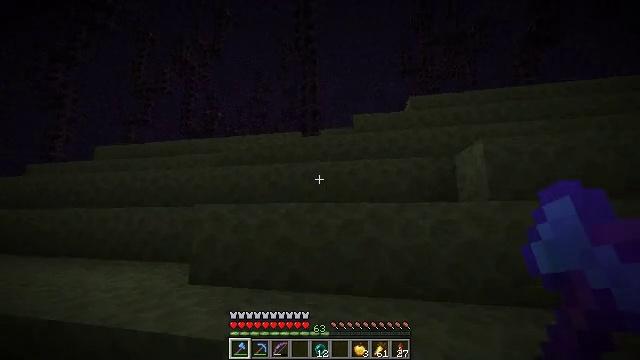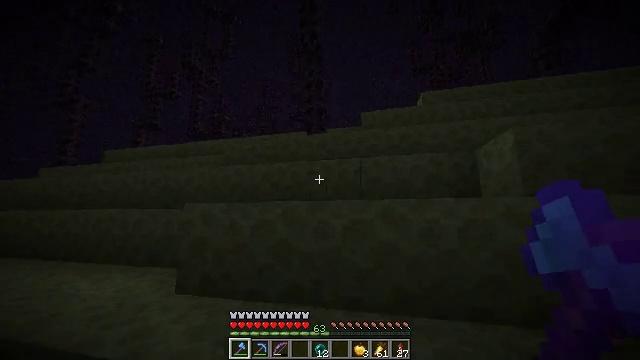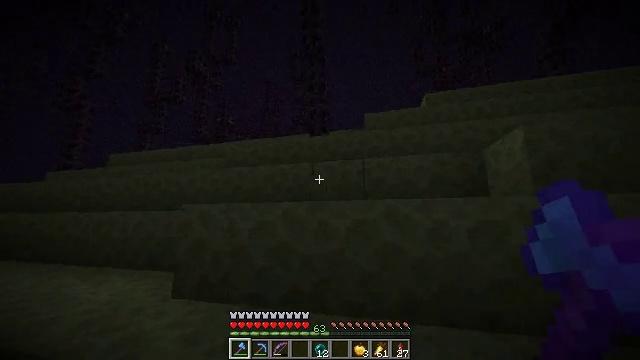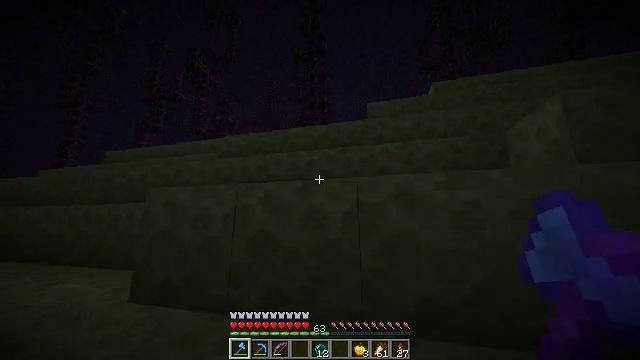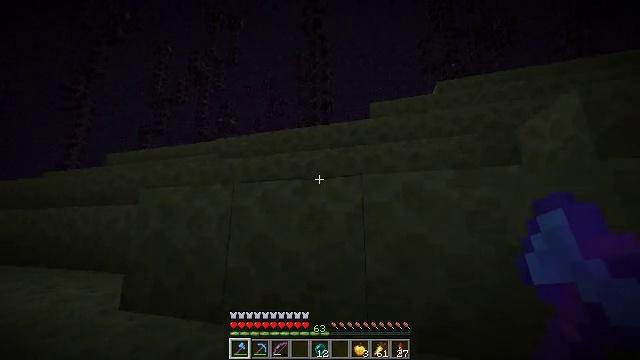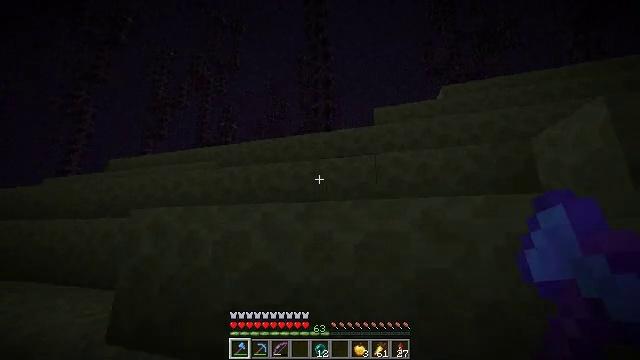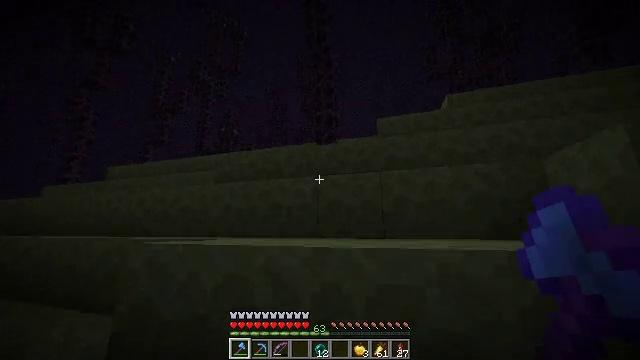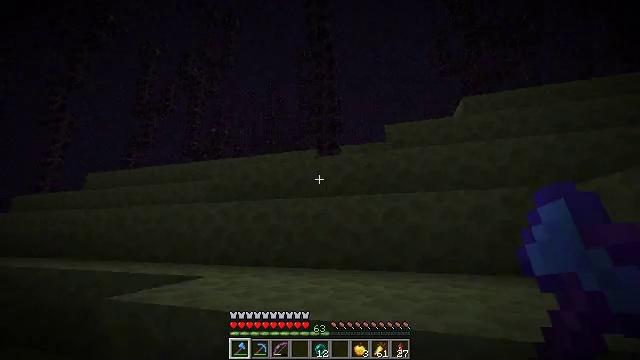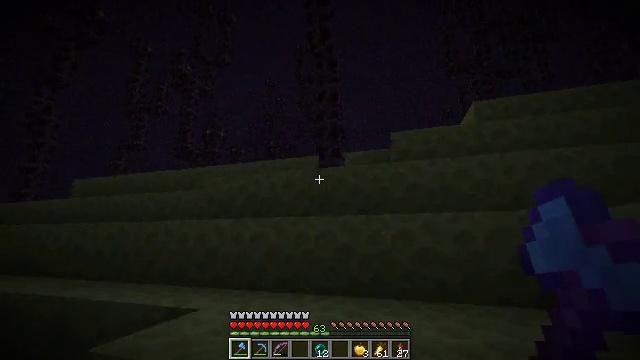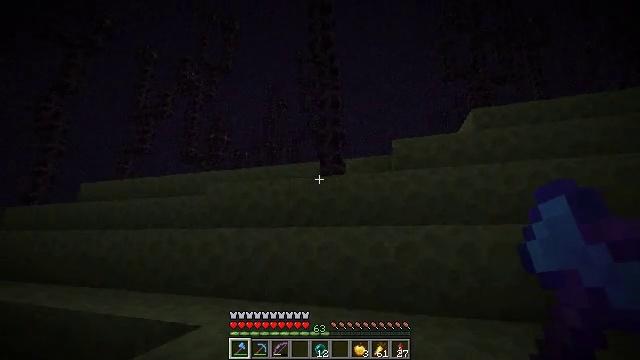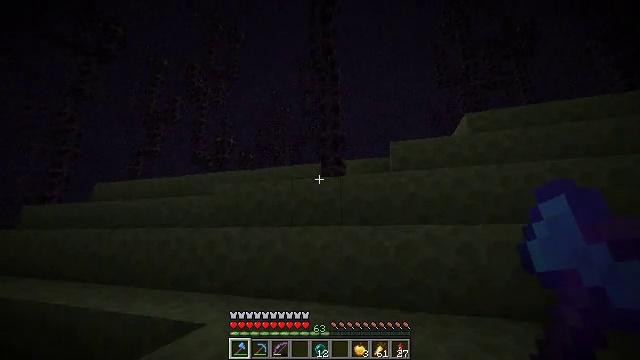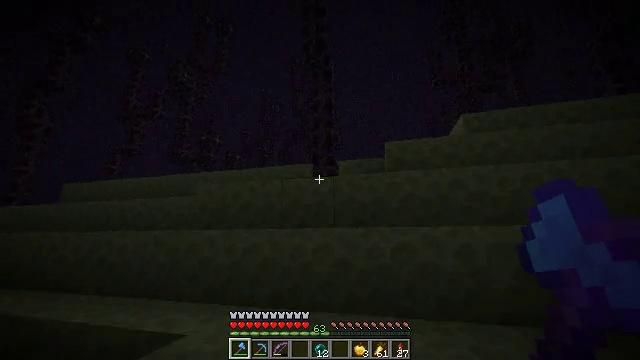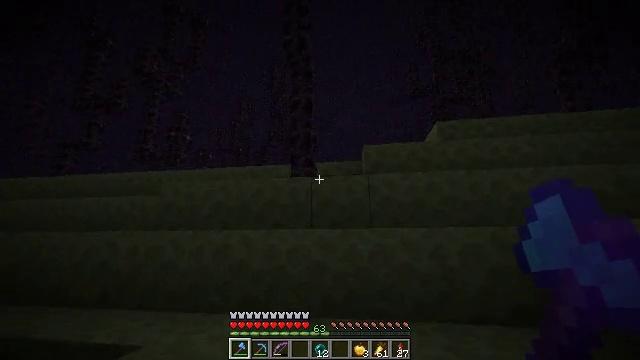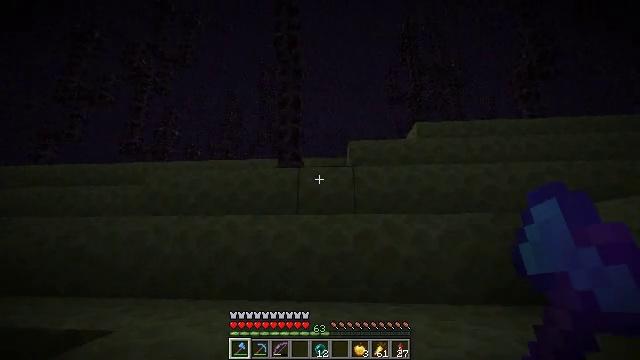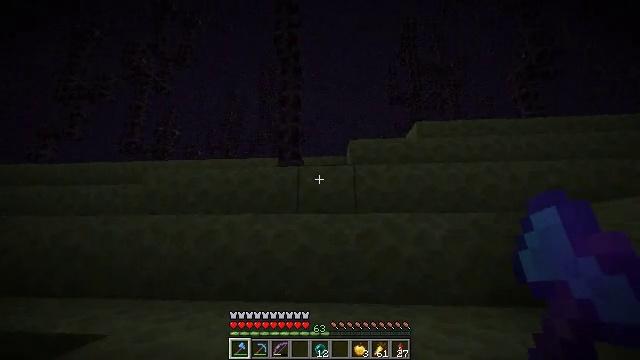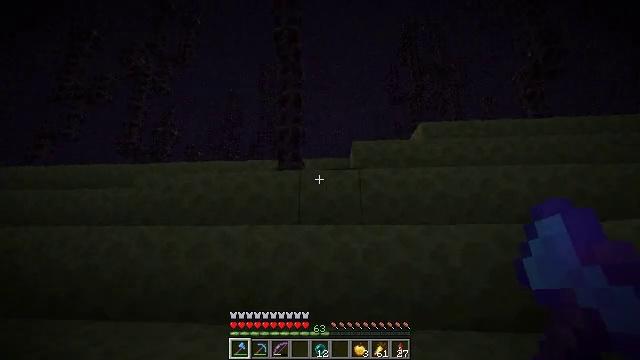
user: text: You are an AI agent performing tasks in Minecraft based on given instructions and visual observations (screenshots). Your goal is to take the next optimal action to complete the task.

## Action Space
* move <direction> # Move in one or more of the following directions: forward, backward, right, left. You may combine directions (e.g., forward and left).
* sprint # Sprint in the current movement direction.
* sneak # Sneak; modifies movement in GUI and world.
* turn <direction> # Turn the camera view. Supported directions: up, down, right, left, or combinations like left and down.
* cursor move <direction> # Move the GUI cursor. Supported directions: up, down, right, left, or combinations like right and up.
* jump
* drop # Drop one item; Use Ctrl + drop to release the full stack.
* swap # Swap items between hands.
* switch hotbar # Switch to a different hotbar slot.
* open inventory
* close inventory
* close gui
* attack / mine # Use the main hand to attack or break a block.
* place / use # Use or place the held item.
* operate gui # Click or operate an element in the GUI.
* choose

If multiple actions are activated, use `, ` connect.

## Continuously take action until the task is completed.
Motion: motion action
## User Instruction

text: Chop down the tall chorus plant.
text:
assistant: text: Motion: move forward, sprint, turn left and up, jump
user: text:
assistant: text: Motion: move forward, sprint, turn up, jump
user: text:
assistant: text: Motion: move forward, sprint, jump
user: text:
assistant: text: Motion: move forward, sprint, jump
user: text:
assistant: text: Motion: move forward, sprint, jump
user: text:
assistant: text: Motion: move forward, sprint, jump
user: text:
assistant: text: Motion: move forward, sprint, jump
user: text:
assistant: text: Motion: move forward, sprint, jump
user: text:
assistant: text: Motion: move forward, sprint, jump
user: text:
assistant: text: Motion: move forward, sprint, jump
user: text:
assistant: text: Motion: move forward, sprint, turn right, jump
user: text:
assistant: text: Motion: move forward, sprint, turn right and up, jump
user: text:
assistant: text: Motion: move forward, sprint, turn right, jump
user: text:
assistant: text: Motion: move forward, sprint, jump
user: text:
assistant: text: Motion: move forward, sprint, jump
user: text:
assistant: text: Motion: move forward, sprint, jump
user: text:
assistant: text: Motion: move forward, sprint, jump
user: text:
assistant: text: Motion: move forward, sprint, jump
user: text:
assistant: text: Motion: move forward, sprint, turn left and down, jump
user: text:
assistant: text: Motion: move forward, sprint, turn left and down, jump
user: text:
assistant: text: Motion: move forward, sprint, turn down, jump
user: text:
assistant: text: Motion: move forward, sprint, turn down, jump
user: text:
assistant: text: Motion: move forward, sprint, turn down, jump
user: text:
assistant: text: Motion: move forward, sprint, turn down, jump
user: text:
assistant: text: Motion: move forward, sprint, jump
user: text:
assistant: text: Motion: move forward, sprint, jump
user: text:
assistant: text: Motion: move forward, sprint, turn down, jump
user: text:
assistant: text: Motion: move forward, sprint, turn down, jump
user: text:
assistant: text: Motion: move forward, sprint, turn down, jump
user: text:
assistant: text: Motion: move forward, sprint, turn down, jump